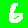
Digit: 6